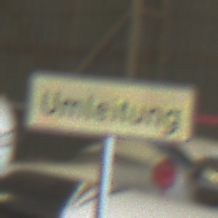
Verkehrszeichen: Umleitungsankuendigung
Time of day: Midday
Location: Indoor (Urban)
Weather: NotSpecified
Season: NotSpecified
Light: Natural